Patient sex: F
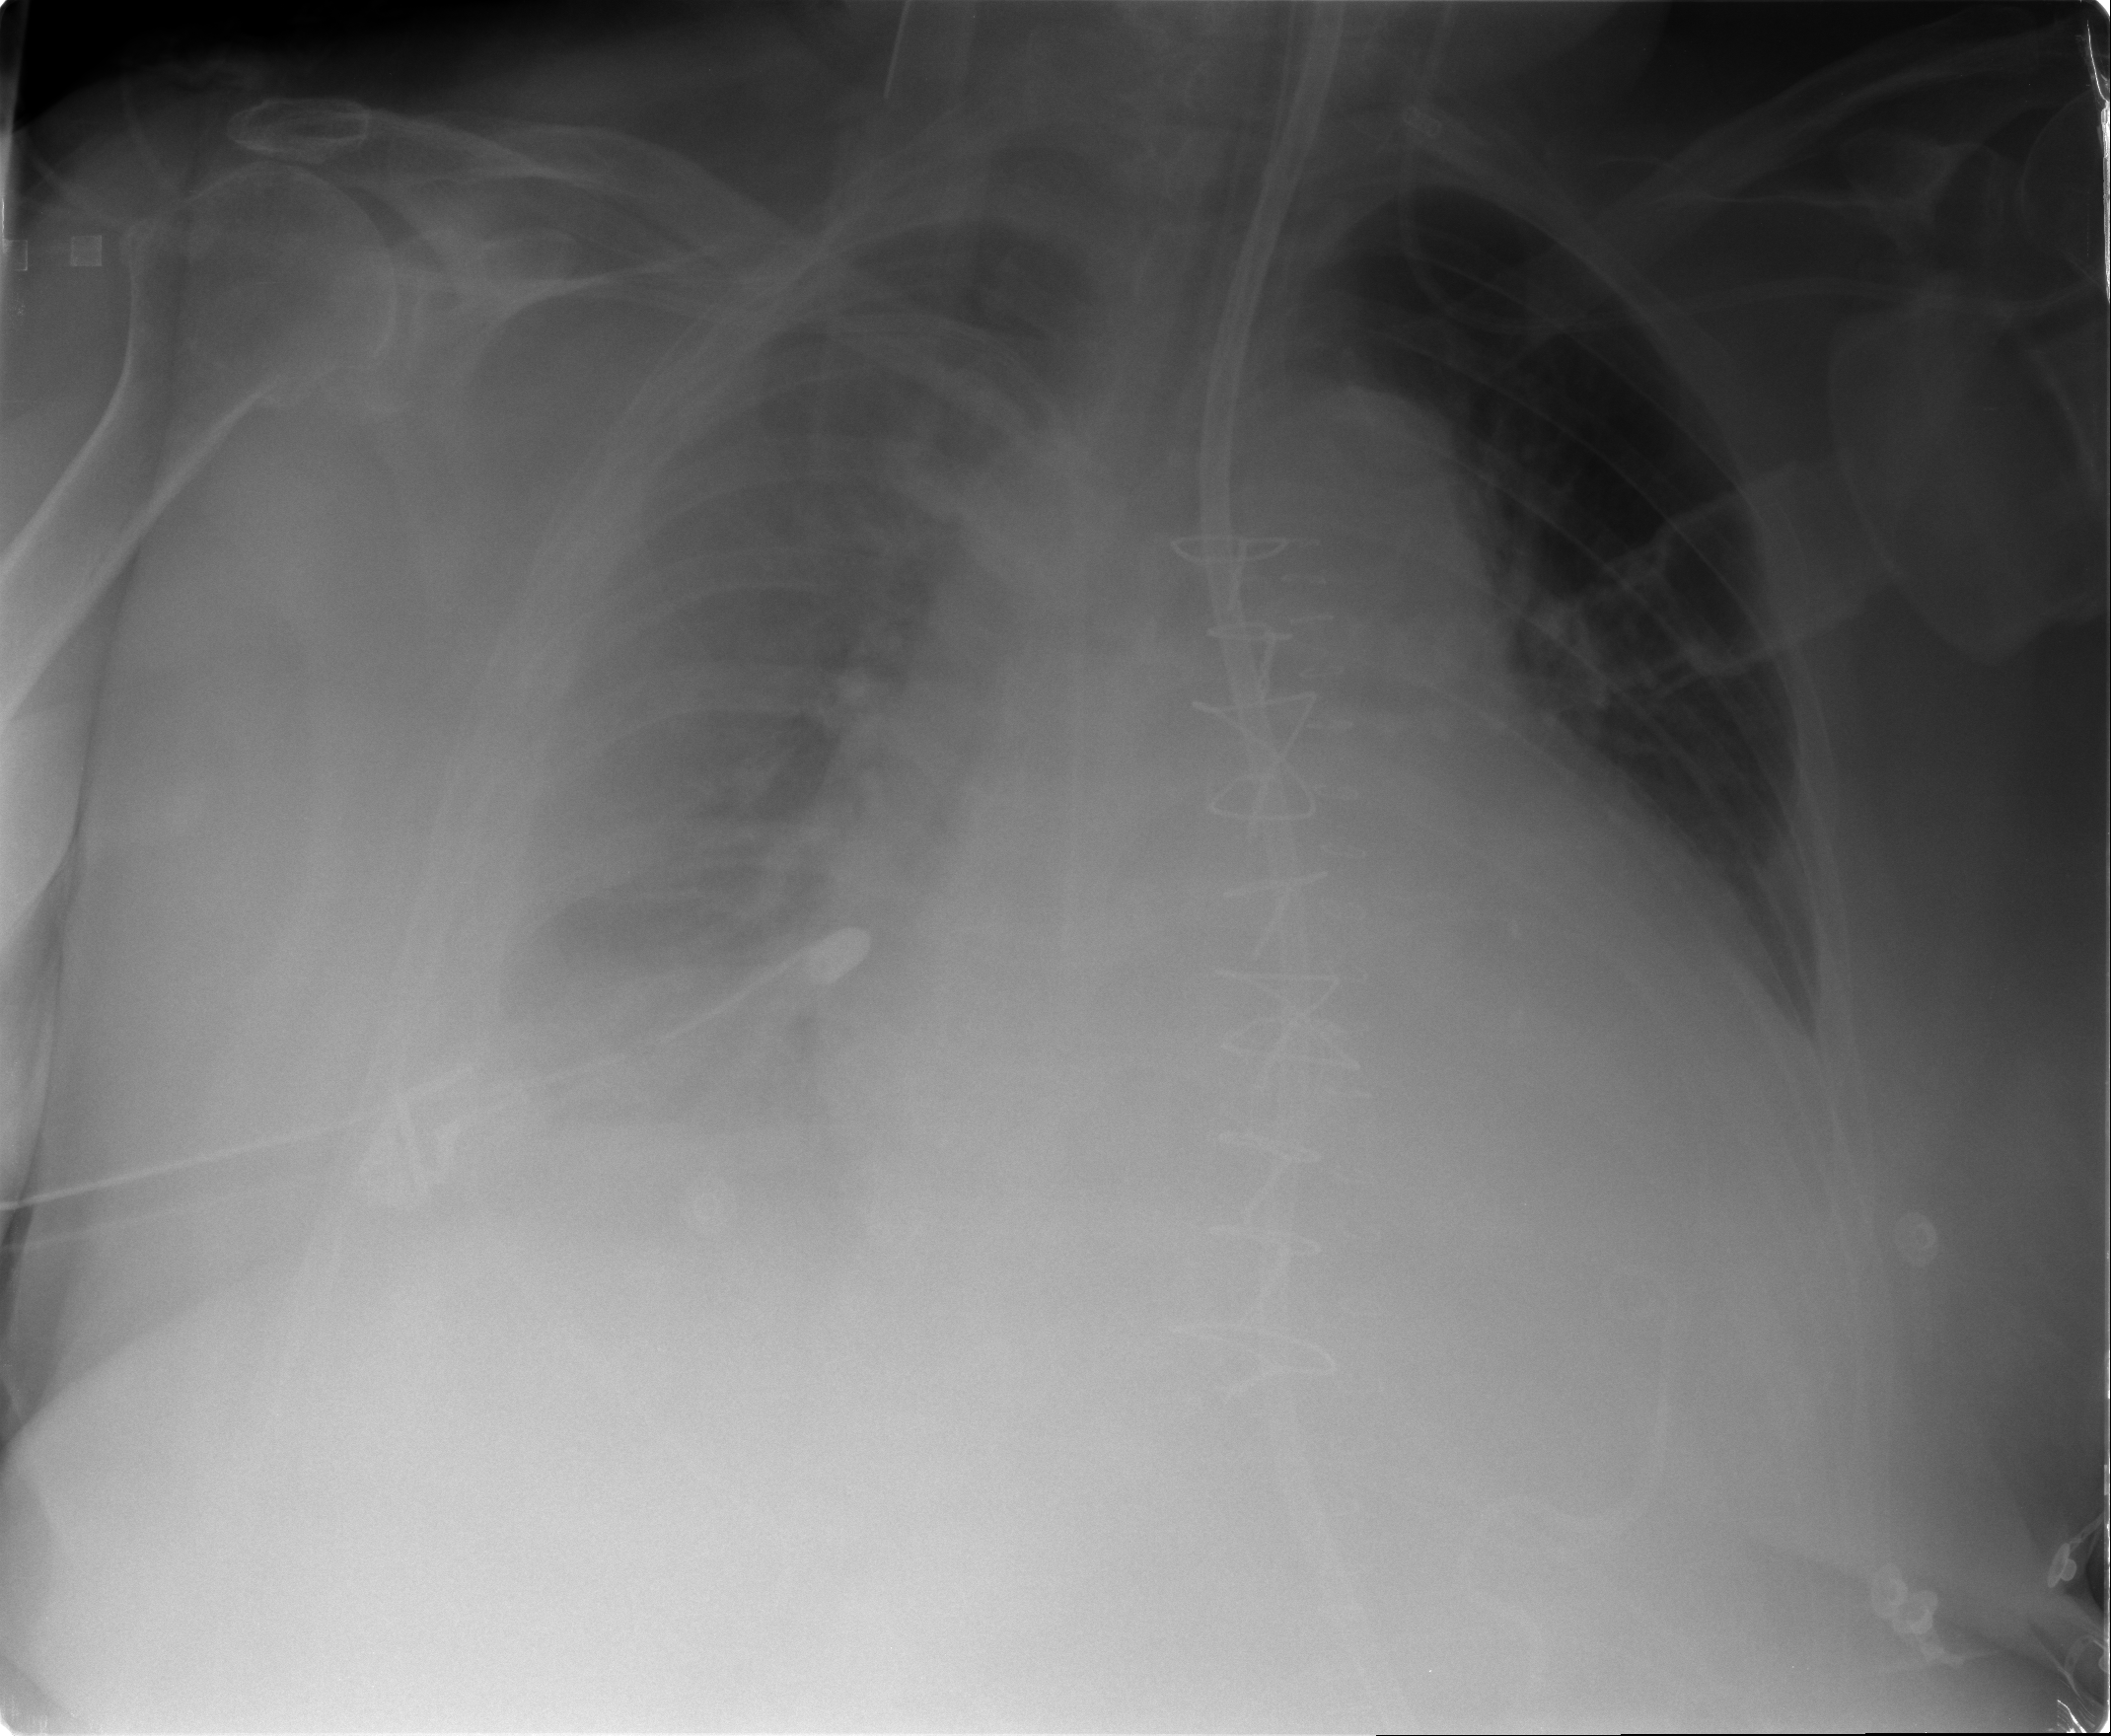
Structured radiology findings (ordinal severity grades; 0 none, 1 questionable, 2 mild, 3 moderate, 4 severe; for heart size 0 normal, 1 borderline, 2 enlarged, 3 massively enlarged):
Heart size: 2
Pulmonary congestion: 0
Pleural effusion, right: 3
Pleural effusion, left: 2
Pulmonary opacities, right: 2
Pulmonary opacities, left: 0
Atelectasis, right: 2
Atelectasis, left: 2